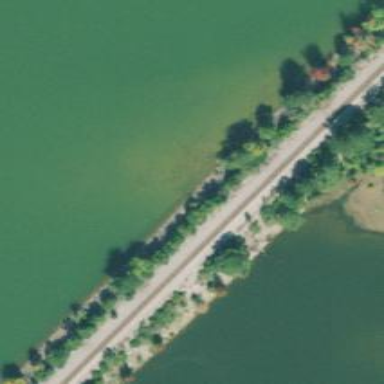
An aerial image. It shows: Railway track.